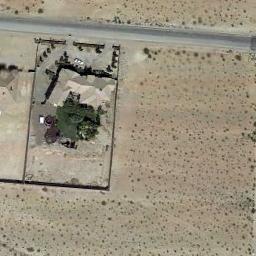
Label: residential